Aerial crown-view tile of a tropical tree (Barro Colorado Island, Panama), acquired 20250414:
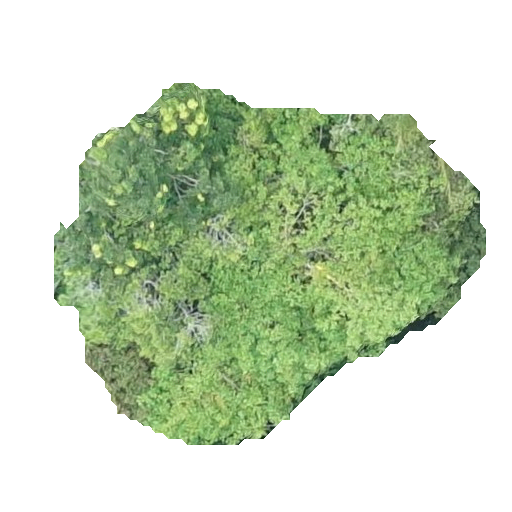
Species: Hura crepitans
GBIF accepted scientific name: Hura crepitans
Crown area: 160.31 m²